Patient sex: M
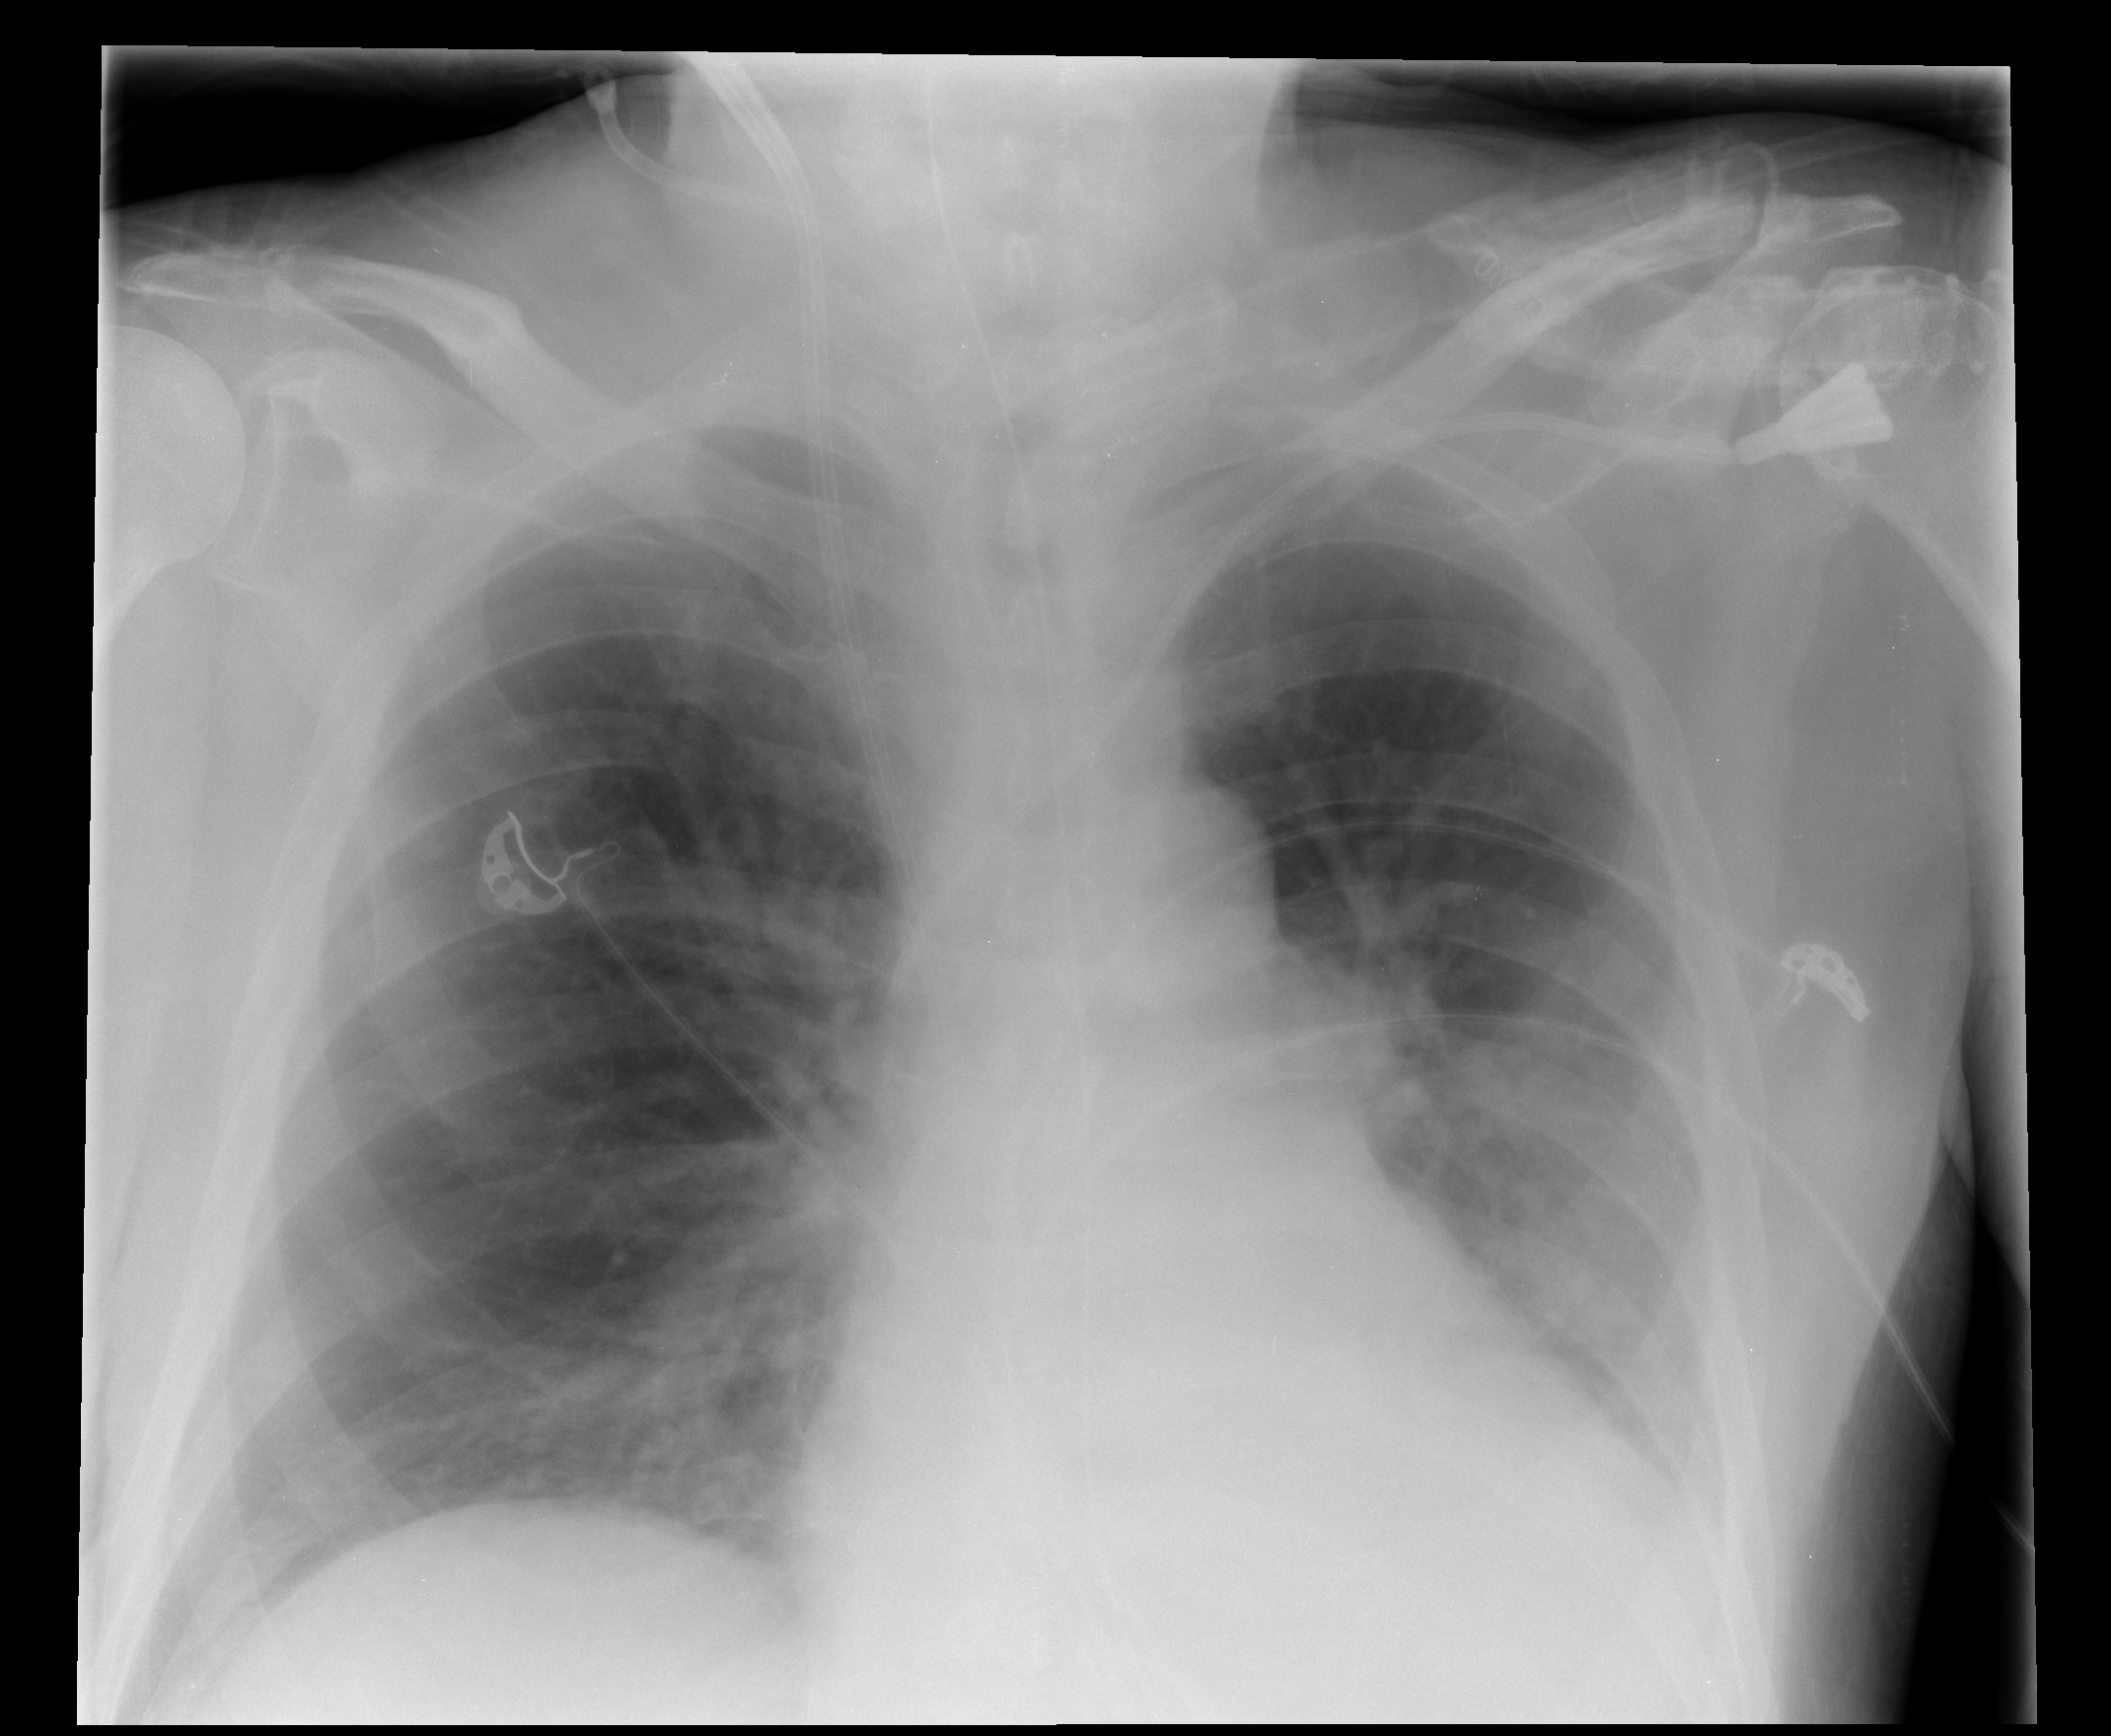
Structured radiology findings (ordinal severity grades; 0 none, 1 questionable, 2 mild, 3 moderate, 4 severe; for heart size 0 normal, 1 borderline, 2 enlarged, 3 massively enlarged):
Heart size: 0
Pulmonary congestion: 2
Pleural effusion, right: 0
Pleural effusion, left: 1
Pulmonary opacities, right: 1
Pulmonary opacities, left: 1
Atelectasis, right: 0
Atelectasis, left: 0